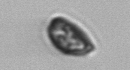
Label: Prorocentrum_triestinum